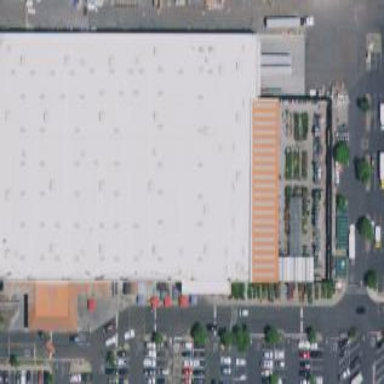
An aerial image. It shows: Commercial retail building.